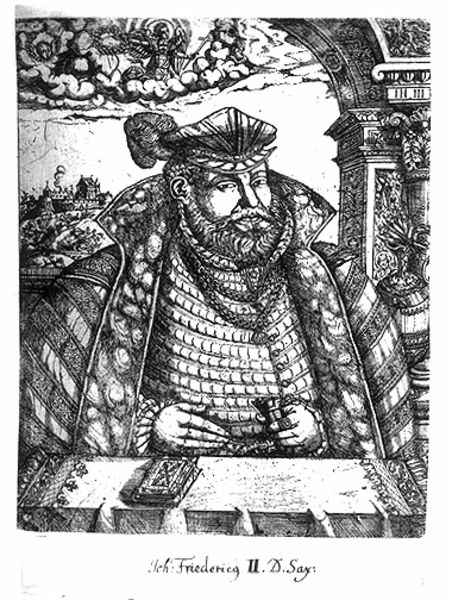
Titel: Bildnis des Herzogs Johann Friedrich II. von Sachsen
Künstler: Mathis Zündt
Institution: (Seriendruck)
Schlagwörter: feder, hand, himmel, mann, umhang, weiß, wolken, landschaft, stadt, fenster, handschuh, hintergrund, hut, ohr, pfeiler, schmuck, schwarz, säule, säulen, tisch, tür, zeichnung, gebäude, tuch, wolke, bart, kappe, mütze, wand, architektur, barock, bibel, gesicht, kleidung, kragen, pelz, rahmen, vollbart, bildnis, hände, portrait, porträt, signatur, tischtuch, häuser, hügel, rauch, fransen, gewand, mantel, reich, kaufmann, kamin, engel, fell, holzschnitt, schrift, bogen, kette, grafik, graphik, pilaster, friedrich, könig, dick, ring, tor, fett, arkade, buch, ringe, druck, schwarzweiss, schraffur, radierung, stich, titel, text, beschriftung, herrscher, kapitell, buchseite, lanfschaft, wams, aristokrat, breit, kupferstich, bauwerk, seriendruck, bogenansatz, durchgeng, aristrokat, blokat, kaptiell, wescheinung, ei, räule, ii.